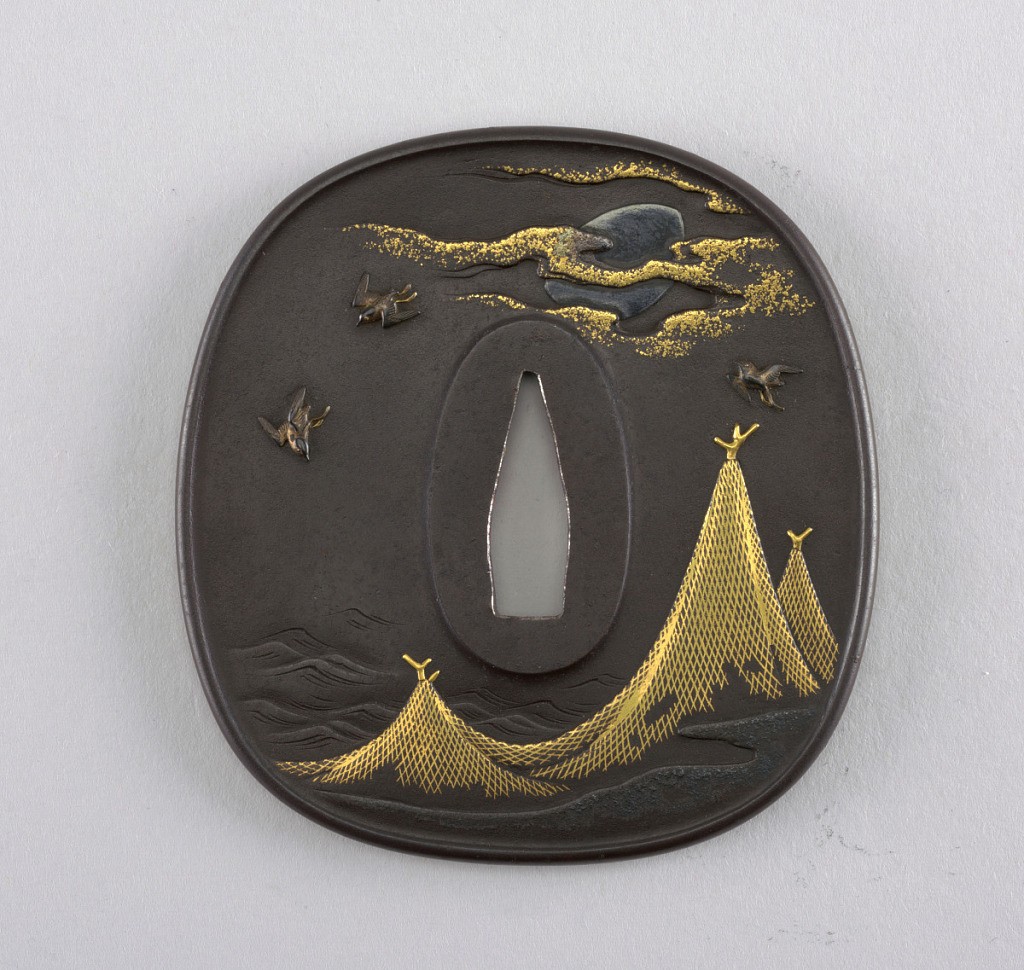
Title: Tsuba
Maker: Tenkodo Hidekuni, Japanese, Kawabayashi, 1825 - 1891
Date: mid- 19th century
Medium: Iron, gold and silver inlay
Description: This iron tsuba is aori (oval) in shape and has a  koniku mimi (slightly raised square outer rim). Chunikubori (medium high relief) carving with Kin nunome zōgan (hatching inlaid with gold) shows a design with hoshiami (drying fish nets). Birds fly under the moon.
At the center is the nakago-ana, an opening through which the sword passes. Surrounding this is the seppadai, a flat oval area that is migaki (burnished).